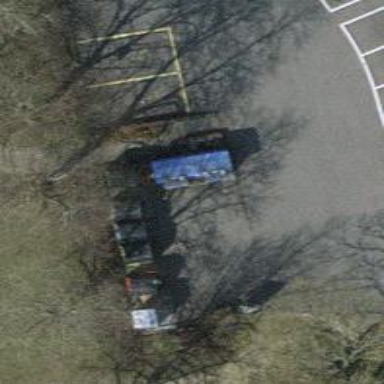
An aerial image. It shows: Recycling container at amenity designated for recycling.